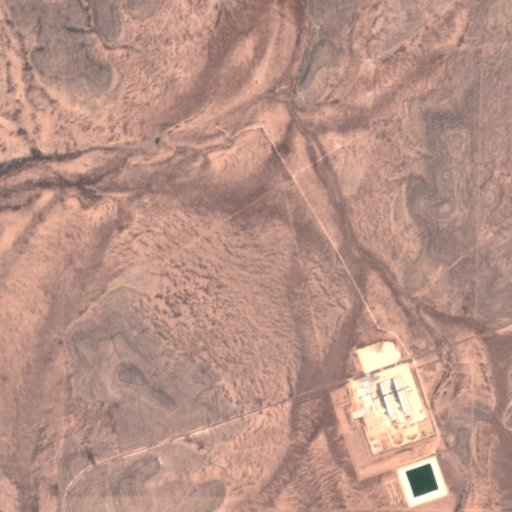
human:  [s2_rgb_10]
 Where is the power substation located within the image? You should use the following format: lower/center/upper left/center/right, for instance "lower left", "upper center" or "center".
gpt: The power substation is located in the lower right of the image.
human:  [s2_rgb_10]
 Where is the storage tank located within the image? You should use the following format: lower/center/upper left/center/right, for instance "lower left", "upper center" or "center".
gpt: The storage tank is located in the lower right of the image.
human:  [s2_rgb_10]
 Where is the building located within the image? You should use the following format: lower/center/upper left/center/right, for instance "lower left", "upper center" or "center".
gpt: The building is located in the lower right of the image.
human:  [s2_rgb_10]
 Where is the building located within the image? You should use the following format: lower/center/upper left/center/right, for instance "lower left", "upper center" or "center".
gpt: The building is located in the lower right of the image.
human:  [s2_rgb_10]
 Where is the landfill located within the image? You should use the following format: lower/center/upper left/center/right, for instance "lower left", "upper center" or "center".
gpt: There is no landfill in the image.